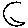
Label: moon